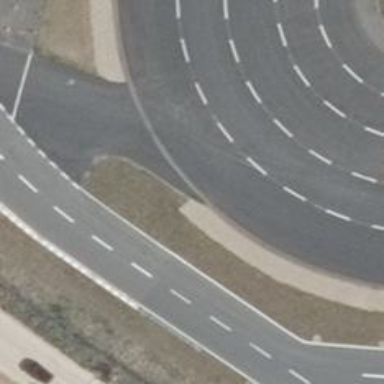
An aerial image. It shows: Raceway road.